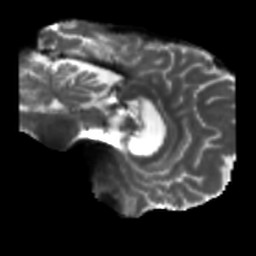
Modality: T2w
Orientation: sagittal
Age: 66
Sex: male
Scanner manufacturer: siemens
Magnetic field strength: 3 T
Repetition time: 5.47 s
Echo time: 0.0854 s